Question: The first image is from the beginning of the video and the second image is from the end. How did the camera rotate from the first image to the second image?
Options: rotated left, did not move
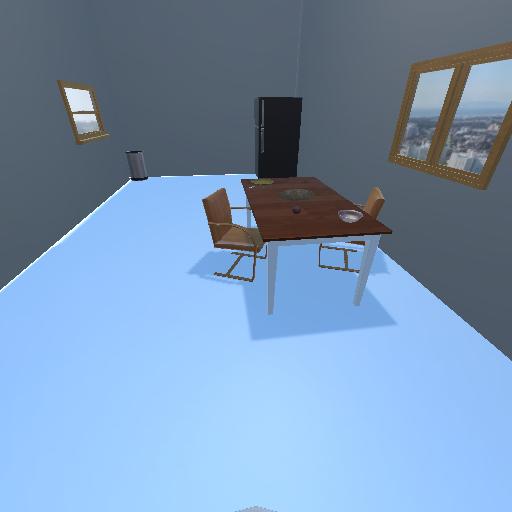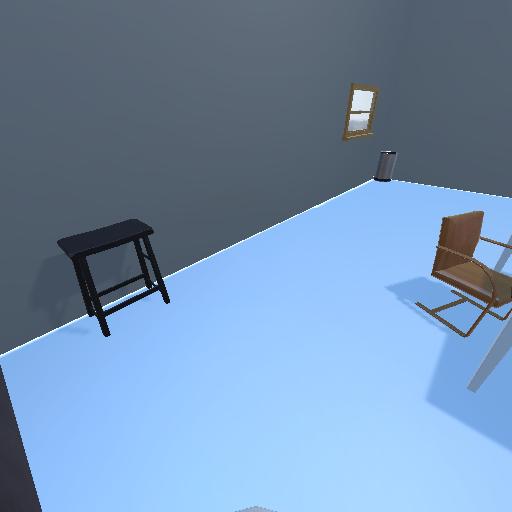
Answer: rotated left